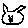
Label: cat